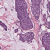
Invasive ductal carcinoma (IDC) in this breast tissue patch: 1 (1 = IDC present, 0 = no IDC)